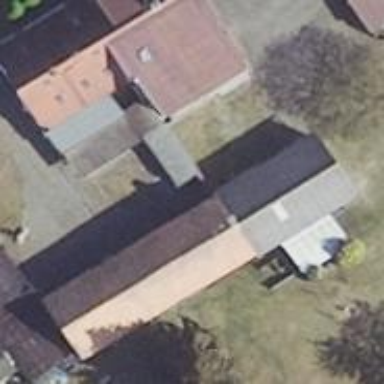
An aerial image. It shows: Shed.